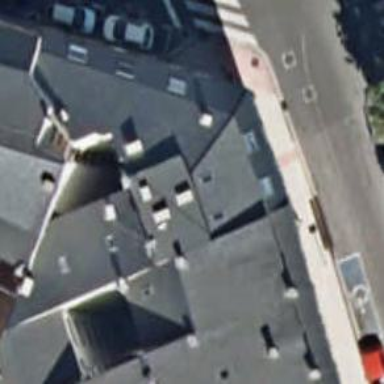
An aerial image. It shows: Pub.